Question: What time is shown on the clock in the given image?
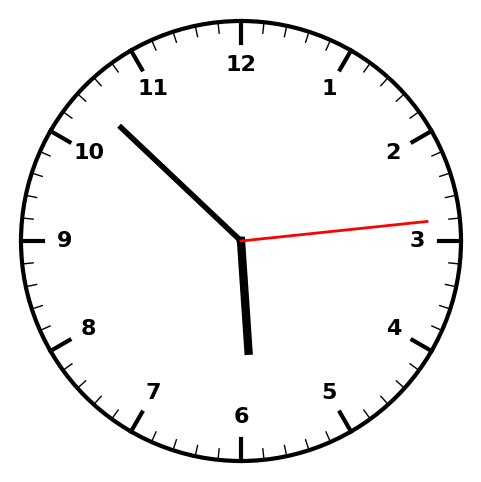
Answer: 05:52:14